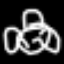
Label: frog